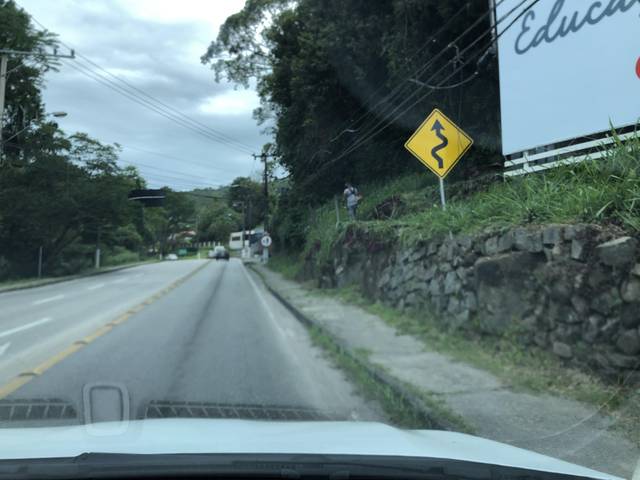
Region: Brazil
Coordinates: -27.595, -48.493